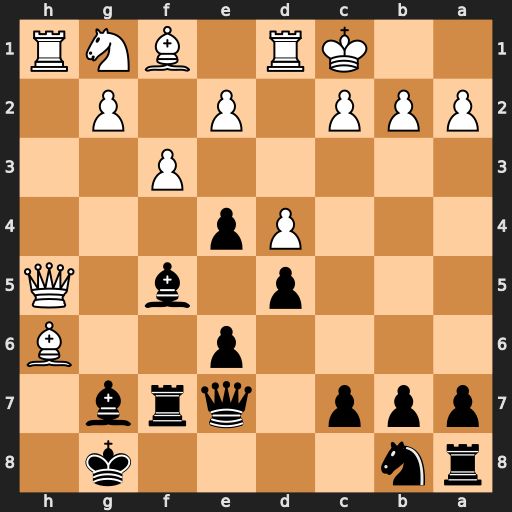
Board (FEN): rn4k1/ppp1qrb1/4p2B/3p1b1Q/3Pp3/5P2/PPP1P1P1/2KR1BNR
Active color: b
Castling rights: -
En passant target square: -
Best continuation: Bxh6+ Qxh6 Rh7 Qxh7+ Bxh7